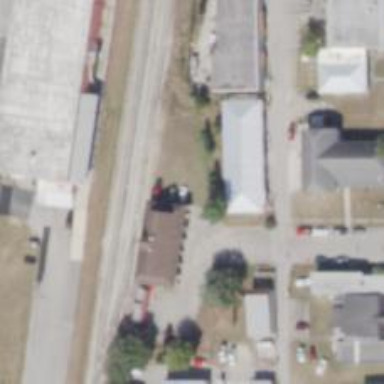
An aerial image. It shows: Railway siding with rails.